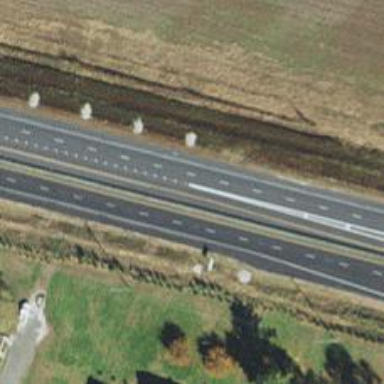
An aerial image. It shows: Trunk link highway.